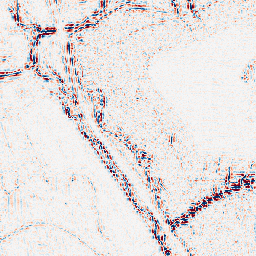
Category: wavelet
Decomposition family: wavelet_biorthogonal
Decomposition parameters: wavelet: bior2.4
level: 2
Upsampling method: bicubic
Upsampling parameters: scale: 8
Upsampling scale: 8